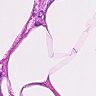
Metastatic tissue present: no